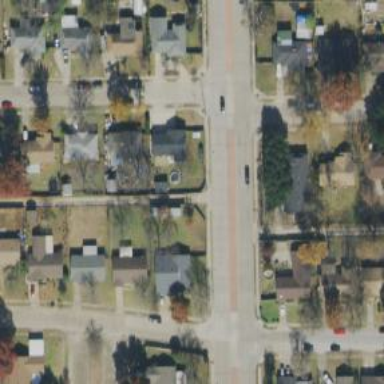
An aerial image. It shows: Alley classified as service road.